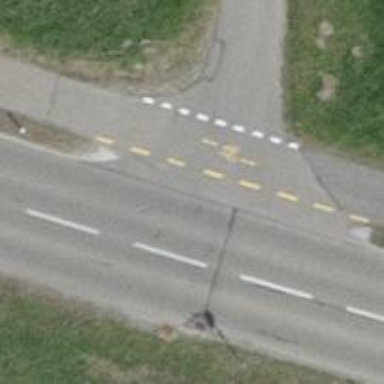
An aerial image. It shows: Asphalt cycleway.